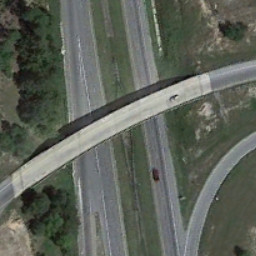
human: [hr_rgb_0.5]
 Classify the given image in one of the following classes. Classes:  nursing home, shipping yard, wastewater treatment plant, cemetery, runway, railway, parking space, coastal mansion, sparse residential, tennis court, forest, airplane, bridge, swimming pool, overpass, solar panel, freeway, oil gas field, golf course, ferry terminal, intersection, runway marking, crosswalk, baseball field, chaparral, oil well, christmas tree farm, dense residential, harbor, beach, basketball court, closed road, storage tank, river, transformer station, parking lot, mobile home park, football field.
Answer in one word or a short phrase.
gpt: overpass